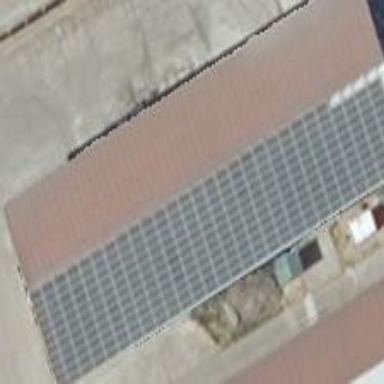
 generating electricity through photovoltaic methods."